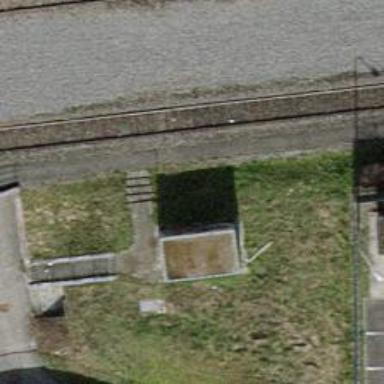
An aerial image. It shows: Set of concrete steps.